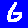
Digit: 6